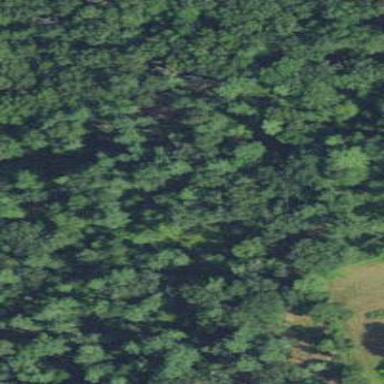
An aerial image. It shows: Woodland with needle-leaved trees.